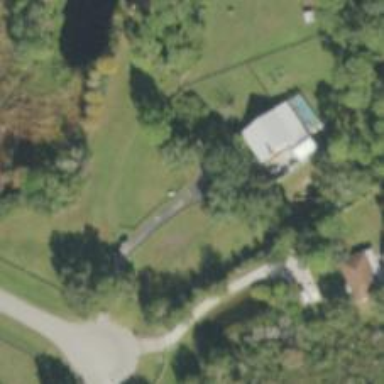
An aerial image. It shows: Driveway leading to service road.